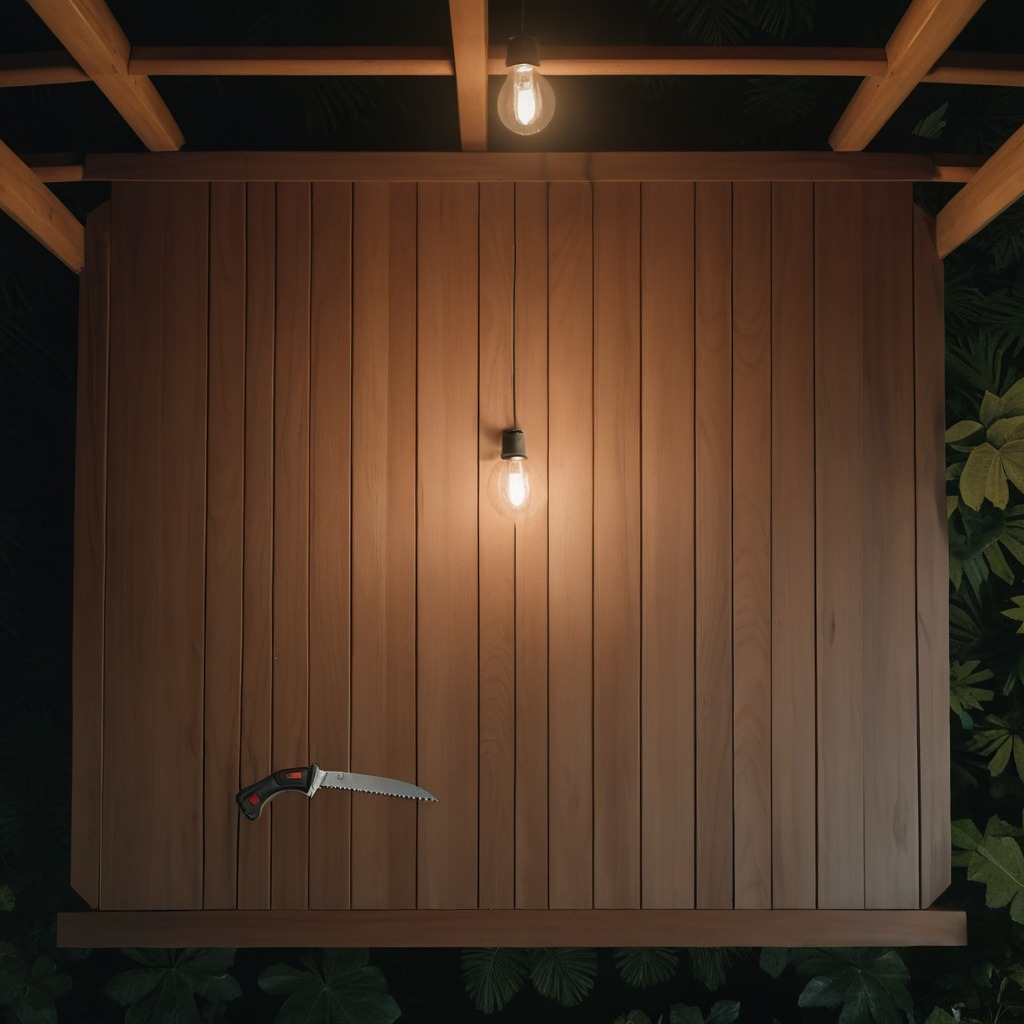
A metal saw is lying on a wooden table inside a jungle field workshop tent at night dim ambient light soft shadows worn but